Field crop: tomato
Growth stage: 1
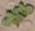
Species: solanum